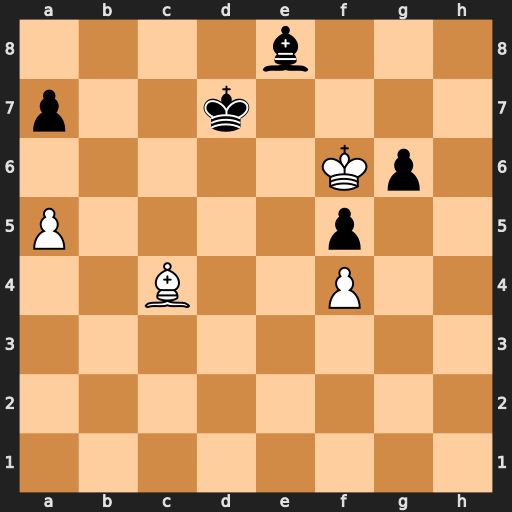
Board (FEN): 4b3/p2k4/5Kp1/P4p2/2B2P2/8/8/8
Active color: w
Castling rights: -
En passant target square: -
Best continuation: Bb5+ Kd8 Bxe8